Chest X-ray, PA view. Patient: 63 years old, sex M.
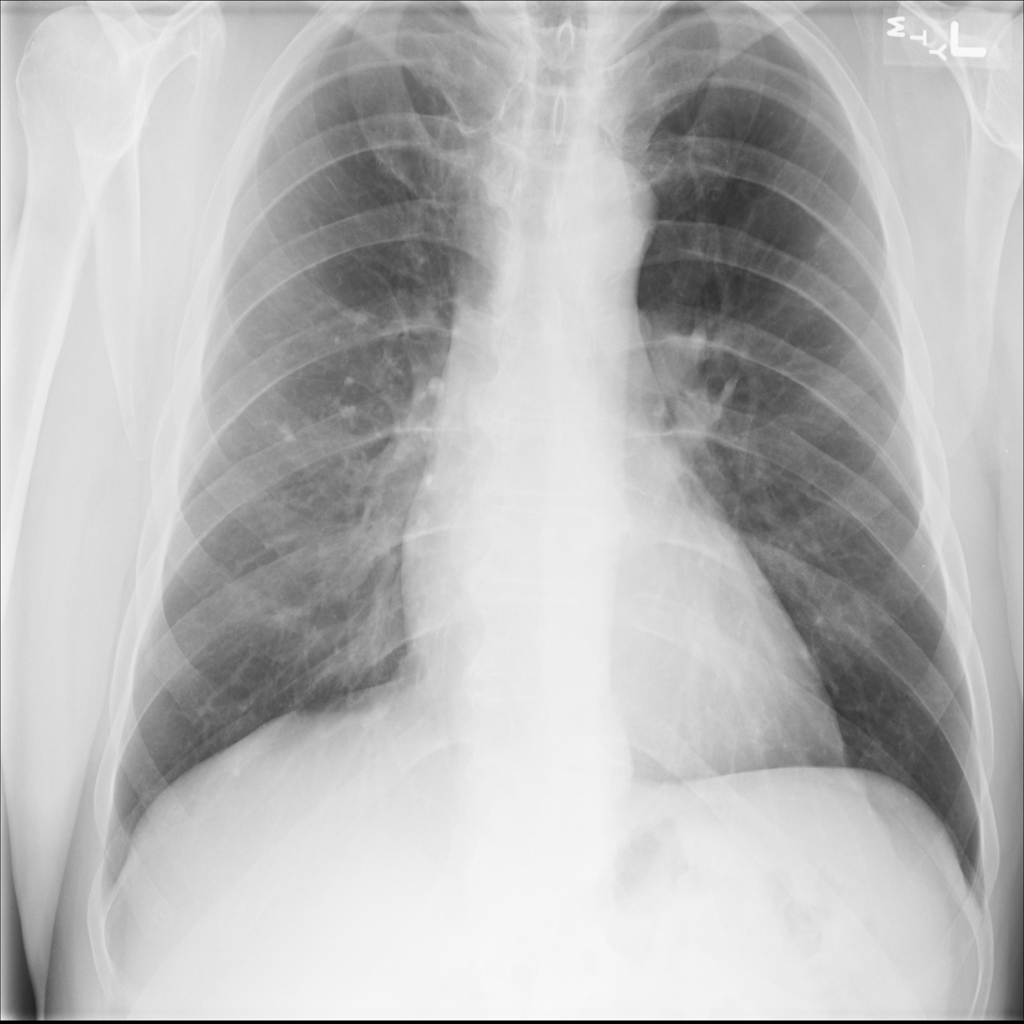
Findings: No Finding